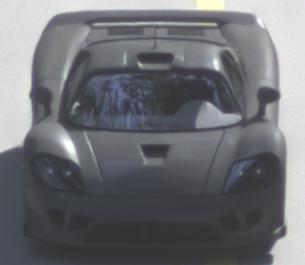
Make: Saleen
Model: S7
Detailed model: -
Model produced from: 2000
Model produced until: 2008
Doors: 2
Color: gray
Road condition: dry road
Daytime: morning or afternoon
Contrast: low contrast